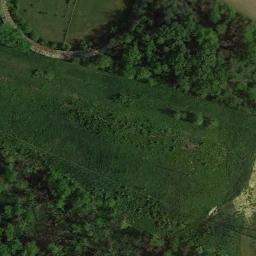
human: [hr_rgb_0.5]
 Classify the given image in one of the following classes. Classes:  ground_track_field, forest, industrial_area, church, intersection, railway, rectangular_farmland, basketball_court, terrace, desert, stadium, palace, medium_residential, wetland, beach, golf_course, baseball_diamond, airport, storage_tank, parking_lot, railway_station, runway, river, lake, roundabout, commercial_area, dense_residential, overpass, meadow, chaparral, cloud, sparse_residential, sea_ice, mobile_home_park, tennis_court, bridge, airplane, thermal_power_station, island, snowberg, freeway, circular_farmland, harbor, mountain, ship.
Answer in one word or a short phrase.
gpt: meadow